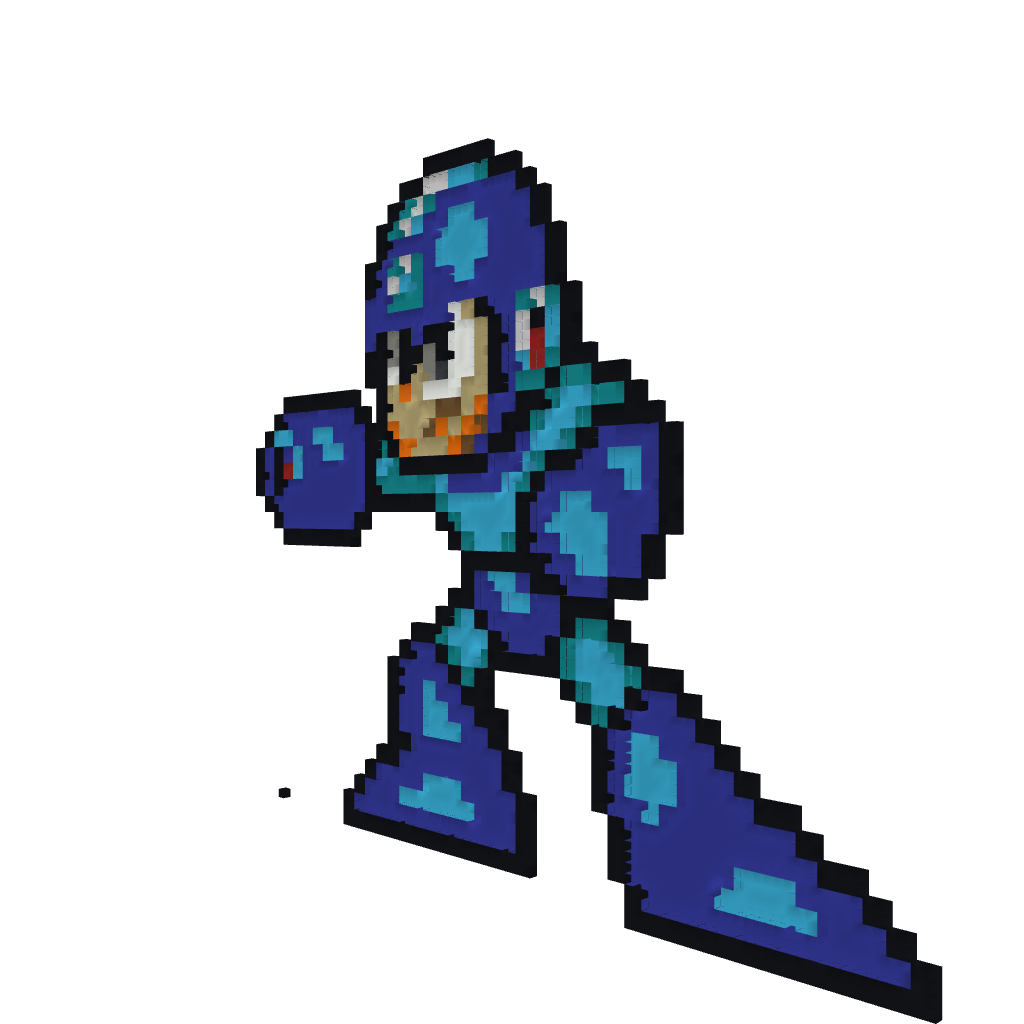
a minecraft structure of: Mega man